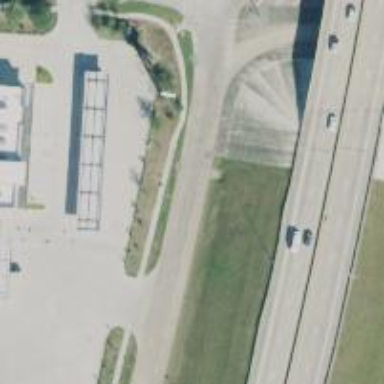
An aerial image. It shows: Secondary road with frontage road alongside.